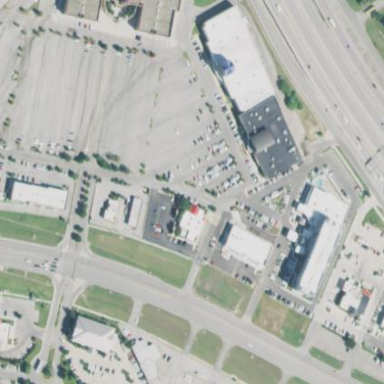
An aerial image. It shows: Retail area.